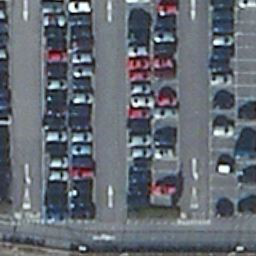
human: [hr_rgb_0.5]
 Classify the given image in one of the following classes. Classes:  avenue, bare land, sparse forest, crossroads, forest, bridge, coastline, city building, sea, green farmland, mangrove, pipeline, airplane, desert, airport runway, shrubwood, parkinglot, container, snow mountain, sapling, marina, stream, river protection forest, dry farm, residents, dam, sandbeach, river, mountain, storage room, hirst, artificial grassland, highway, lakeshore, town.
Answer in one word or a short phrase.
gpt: parkinglot